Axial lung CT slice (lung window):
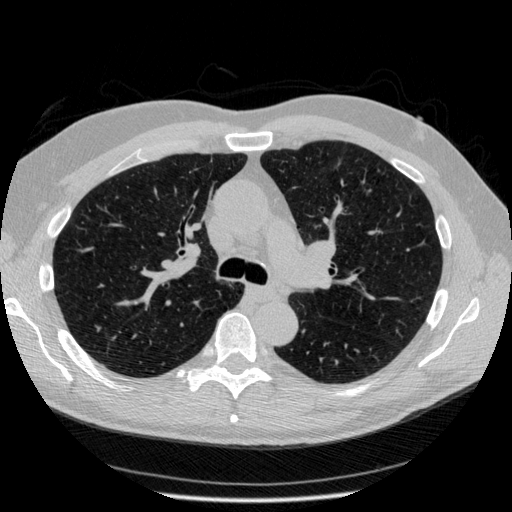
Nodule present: no